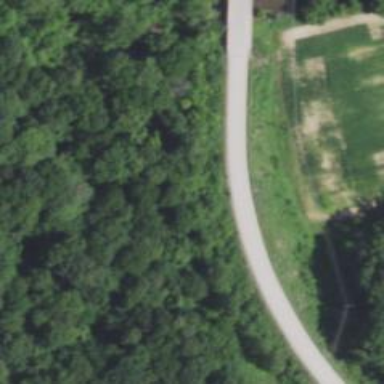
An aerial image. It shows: Unclassified road.